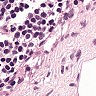
Metastatic tissue present: no